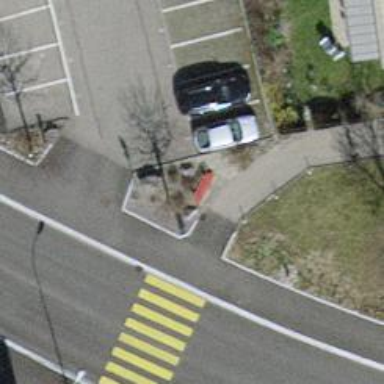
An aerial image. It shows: Red bench.